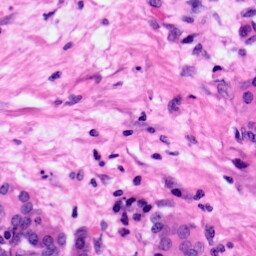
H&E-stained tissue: Pancreatic